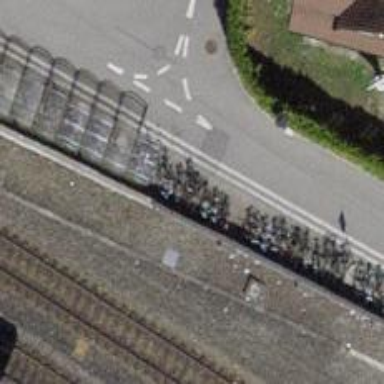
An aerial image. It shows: Bicycle parking area with stands.